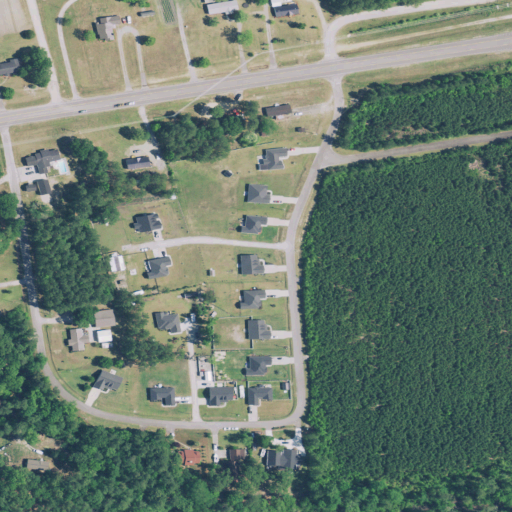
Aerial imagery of cliff(s) in South Carolina named Parker Ledge containing woody wetlands, low intensity development, open development, cultivated crops, grassland, evergreen forest, shrub, medium intensity development, and herbaceous wetlands